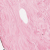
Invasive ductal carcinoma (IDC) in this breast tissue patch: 0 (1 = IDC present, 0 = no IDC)